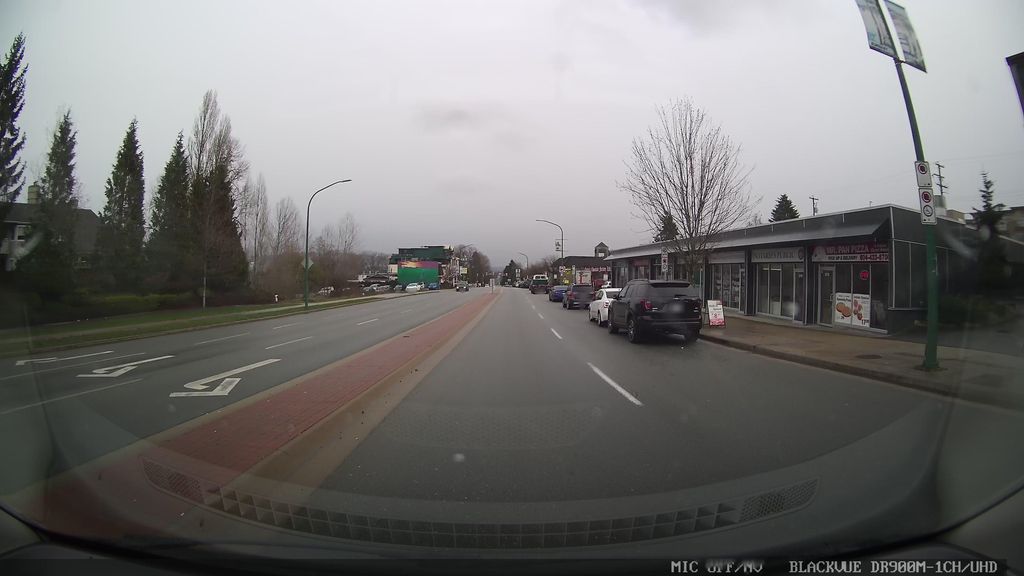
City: vancouver